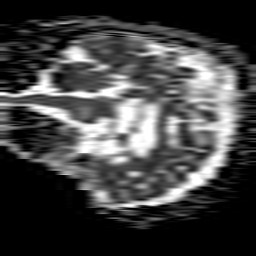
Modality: ADC
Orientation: sagittal
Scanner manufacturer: philips
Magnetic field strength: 1.5 T
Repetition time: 3.88 s
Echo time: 0.09955 s